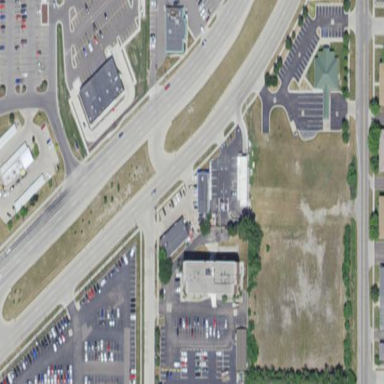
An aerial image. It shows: Grass-covered traffic island.